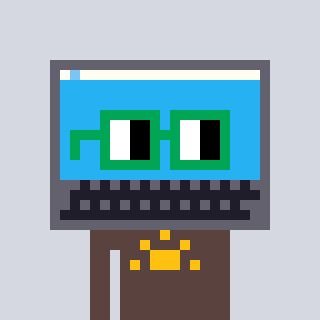
a pixel art character with square green glasses, a laptop-shaped head and a darkbrown-colored body on a cool background